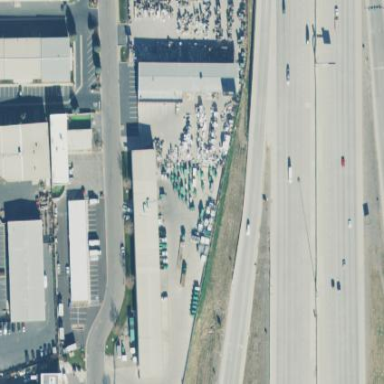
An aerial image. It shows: Commercial area.